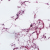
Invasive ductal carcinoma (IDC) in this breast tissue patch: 0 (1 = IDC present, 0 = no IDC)